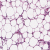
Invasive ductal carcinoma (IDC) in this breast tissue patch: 0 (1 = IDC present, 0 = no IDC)